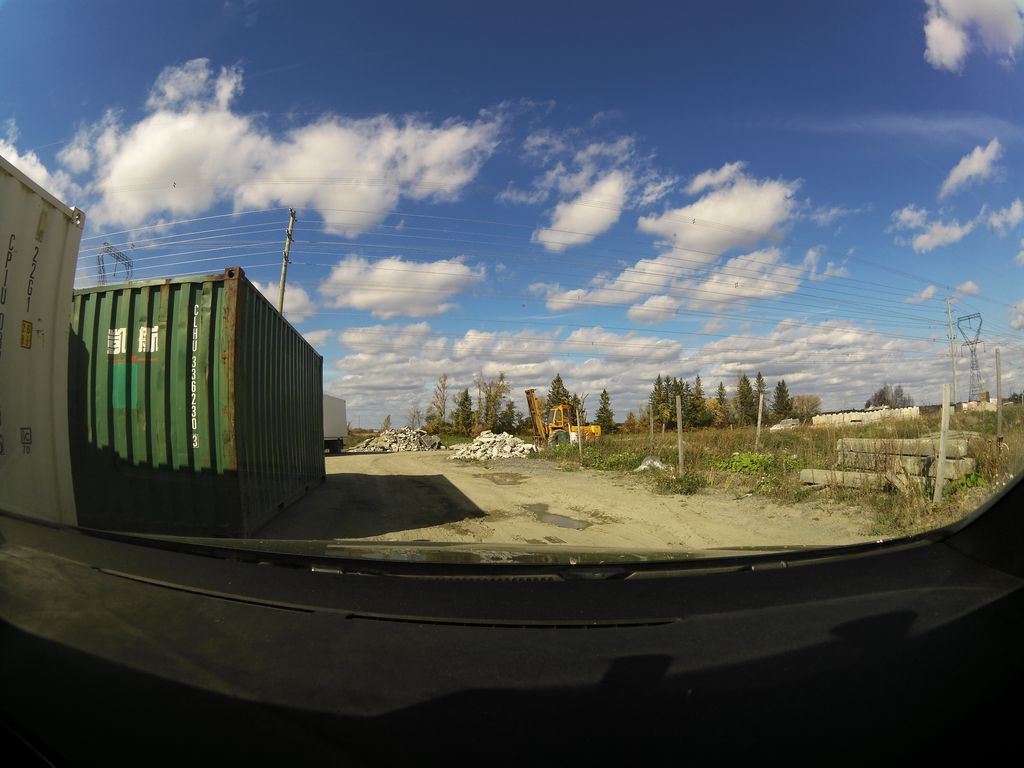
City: ottawa-gatineau